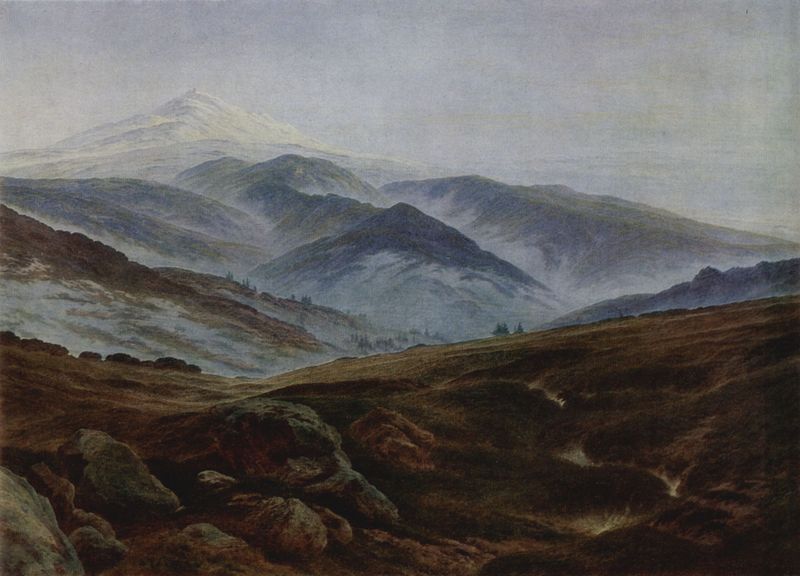
Titel: Erinnerungen an das Riesengebirge
Künstler: Caspar David Friedrich
Standort: Sankt Petersburg
Institution: Eremitage
Schlagwörter: baum, berg, blau, dunkel, felsen, gemälde, himmel, wasser, weiß, wolken, bäume, fluss, grün, landschaft, ocker, abend, ausschnitt, braun, grau, licht, schwarz, ausblick, gras, rasen, schleier, schnee, weg, wiese, beige, malerei, spitze, stein, steine, einsamkeit, ferne, horizont, hügel, kalt, morgen, natur, sonnenaufgang, weite, wind, büsche, einsam, pfad, sonne, tal, ruhe, düster, furchen, berge, berghang, bergspitzen, fels, gebirge, gipfel, gletscher, hang, öde, dunst, nebel, berglandschaft, schlucht, herbst, winter, stille, friedrich, romantik, tannen, tau, blue, oil, white, green, painting, detail, woken, brown, plant, stimmung, senke, berlin, höhe, neblig, alpen, kälte, abhänge, täler, tanne, sehnsucht, karg, rock, rocks, sky, tree, hills, landscape, mountain, mountains, nature, trees, fichten, reif, plateau, schneebedeckt, snow, grass, bushes, plants, view, hänge, caspar david friedrich, cdf, aufsteigend, baumgrenze, bräunlich, matten, toskana, formation, anhöhen, gebirgsformation, trist, nebelschwaden, caspar, verbläuung, fog, stimmungsvoll, landschaftsgemälde, dunkler vordergrund, stones, graslandschaft, riesengebirge, gipfeö, david friedrich, aufsteigender nebel, kaspar david freidrich, kaspar david friedrich, nebel über dem riesengebirge, weg pfad gestein alpen gipfel, greifswald, blaugrauer himmel, mountaintop, neuschnee, eberge, mattten, oilk, einsaam, hügem